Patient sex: F
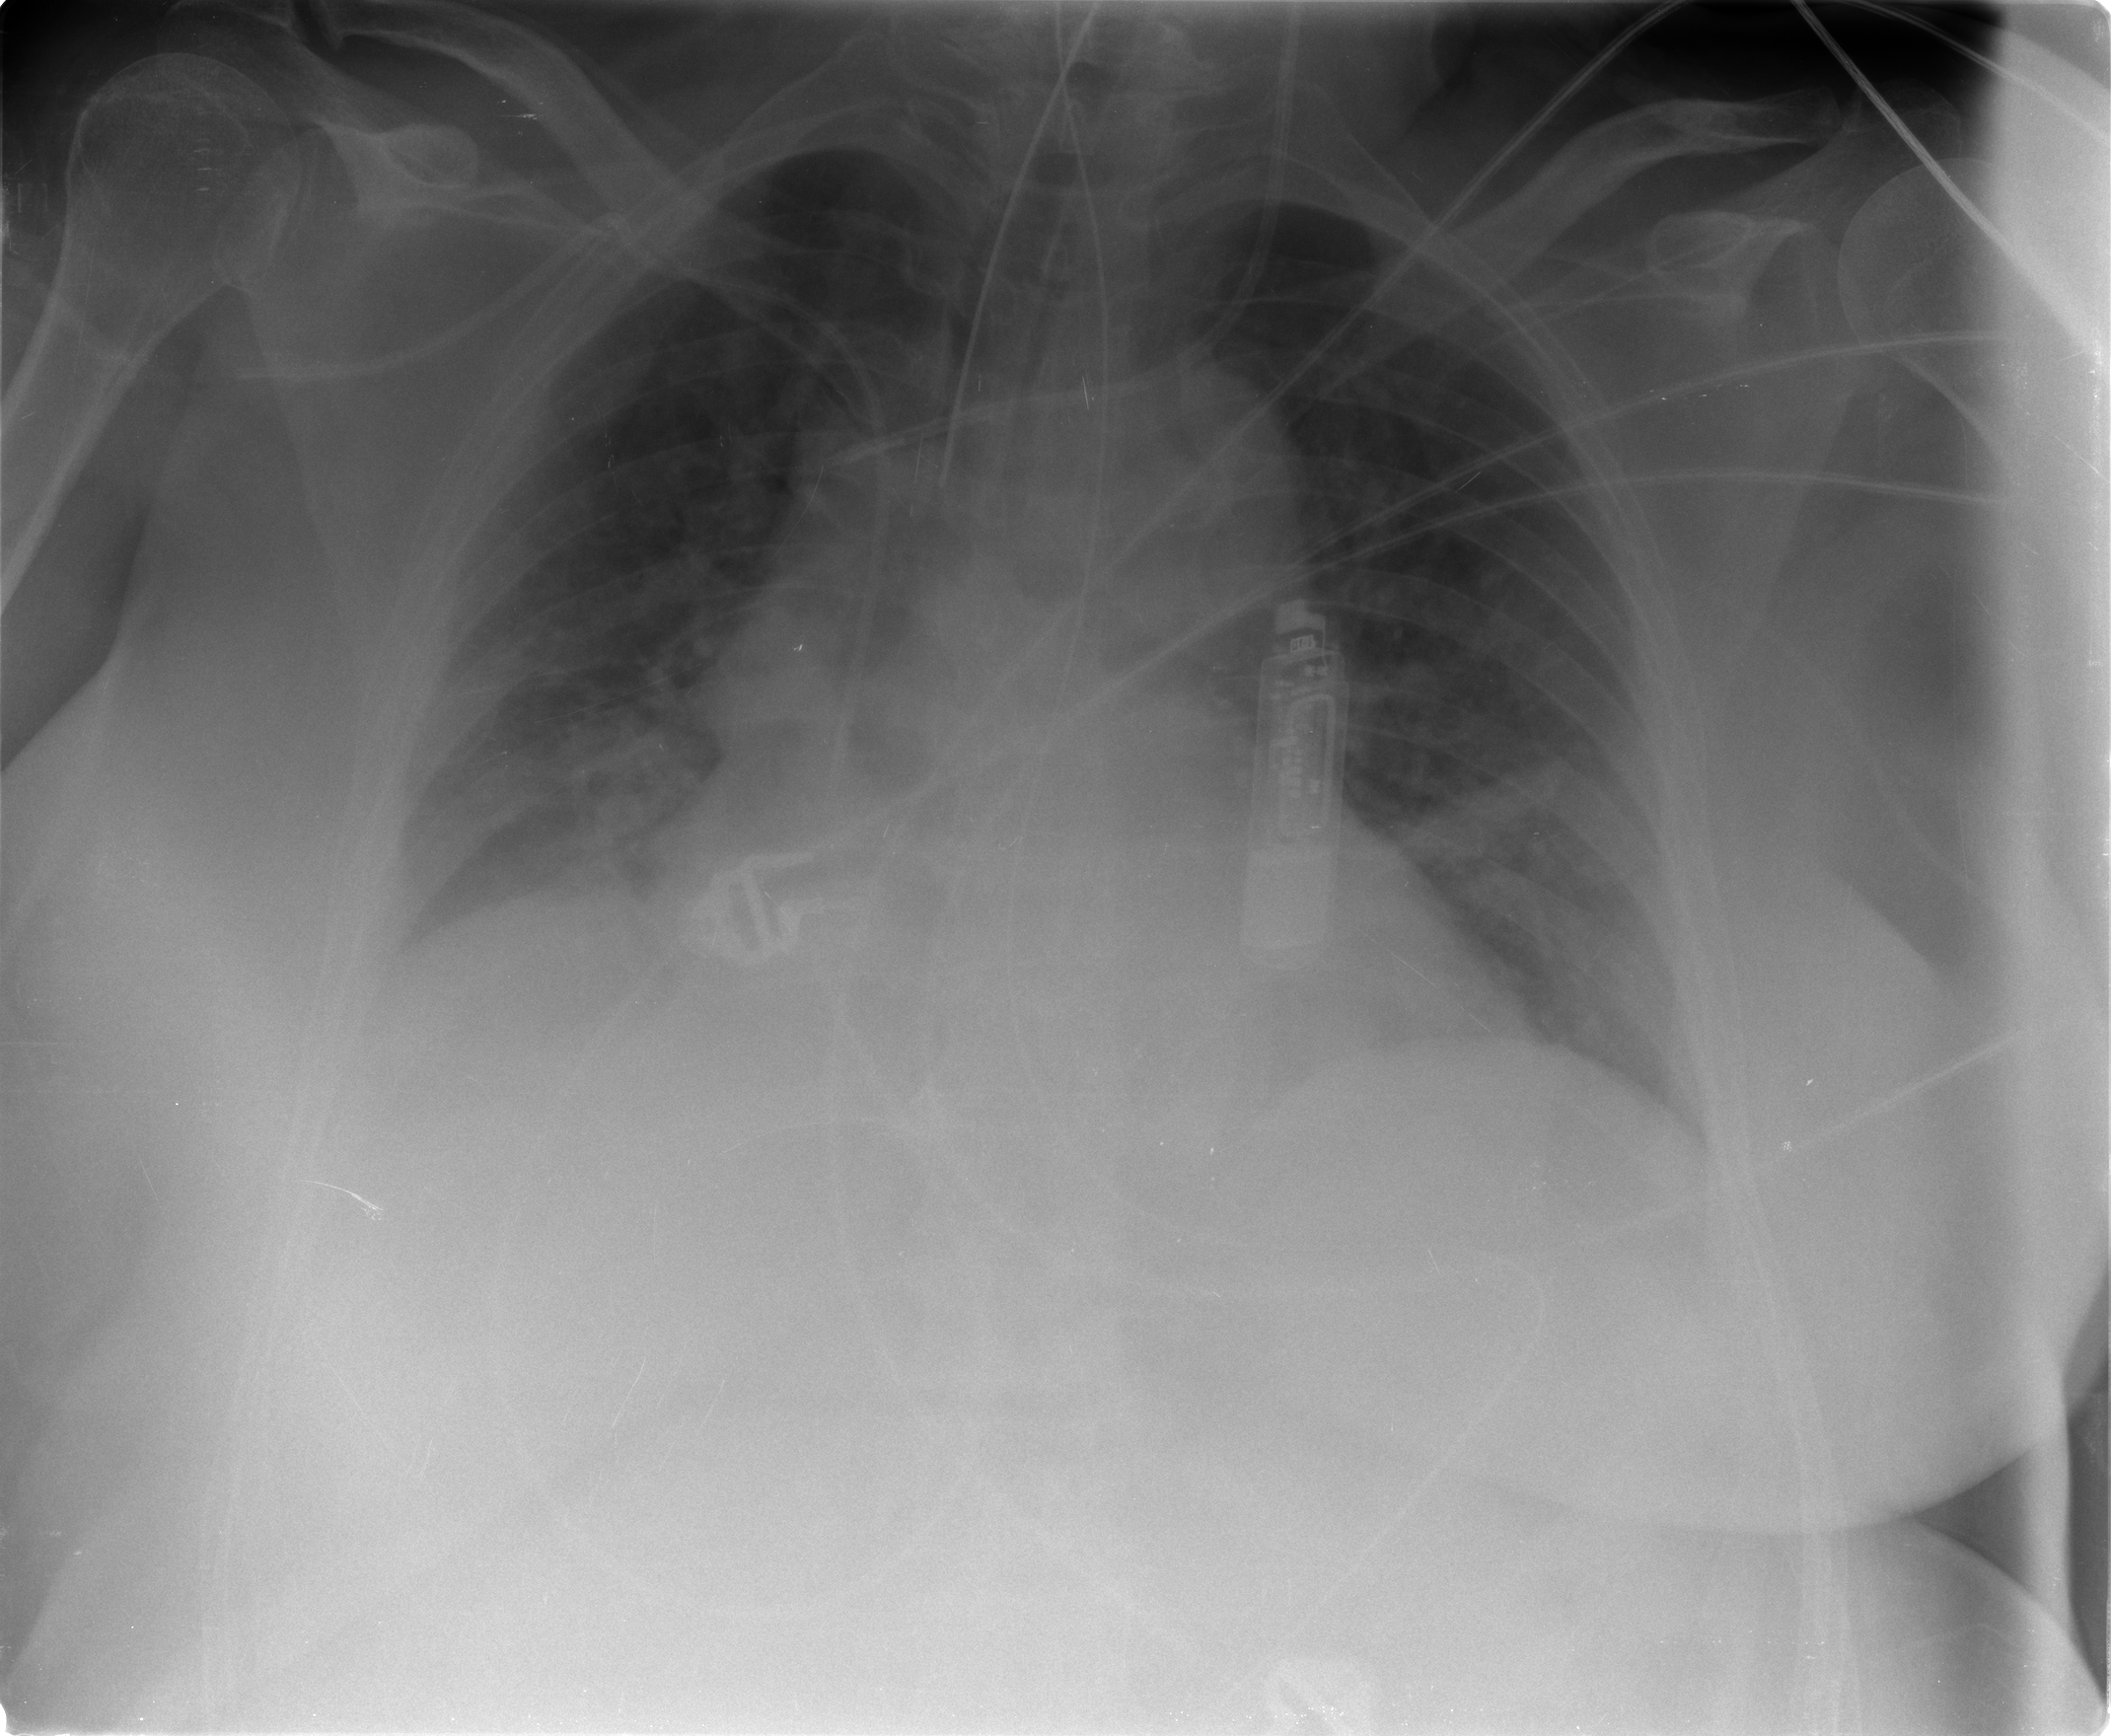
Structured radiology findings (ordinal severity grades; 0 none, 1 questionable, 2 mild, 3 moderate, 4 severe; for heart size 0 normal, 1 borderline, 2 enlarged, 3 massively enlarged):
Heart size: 0
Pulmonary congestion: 0
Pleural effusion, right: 1
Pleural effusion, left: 0
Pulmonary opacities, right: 1
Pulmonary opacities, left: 0
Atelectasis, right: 2
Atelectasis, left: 2